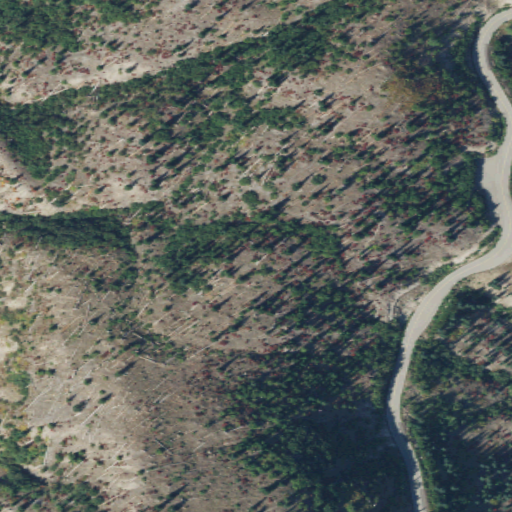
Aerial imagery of gap in Washington named Independence Pass containing grassland, shrub, high intensity development, medium intensity development, low intensity development, open development, evergreen forest, and barren land